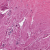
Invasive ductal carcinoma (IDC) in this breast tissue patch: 0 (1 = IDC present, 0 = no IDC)